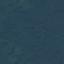
Label: Forest